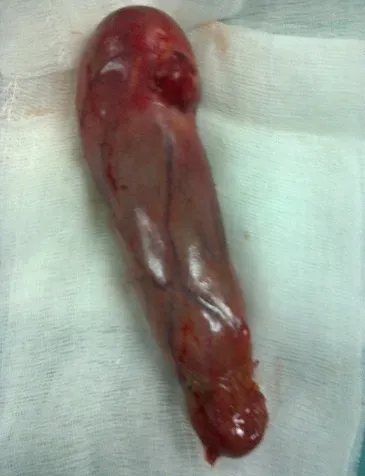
Gallbladder after resection with a nodule in the wall.
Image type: medical_photograph (other_medical_photograph)